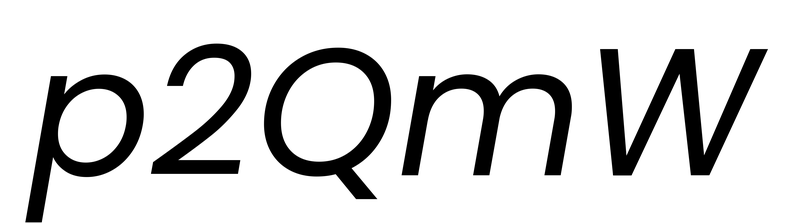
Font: Poppins-Italic